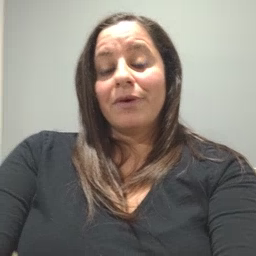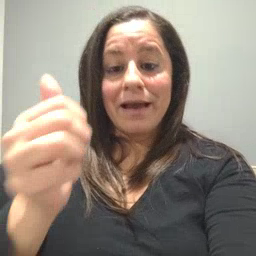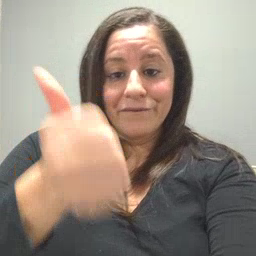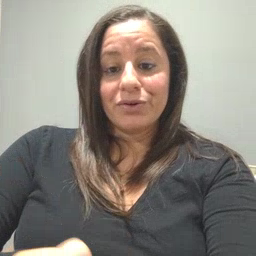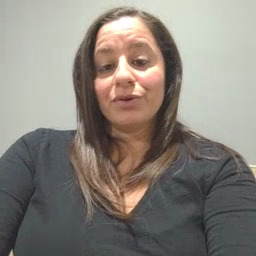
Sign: every